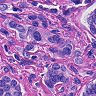
Metastatic tissue present: yes